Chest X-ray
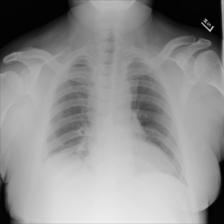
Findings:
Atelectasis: negative
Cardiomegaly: negative
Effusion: negative
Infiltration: negative
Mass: negative
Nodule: negative
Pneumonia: negative
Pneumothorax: negative
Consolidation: negative
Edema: negative
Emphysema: negative
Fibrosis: negative
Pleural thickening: negative
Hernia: negative